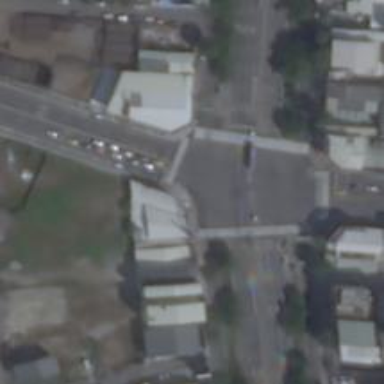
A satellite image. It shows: Marked crossing on the road.